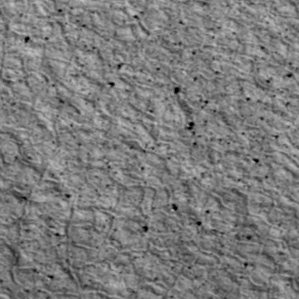
Label: non_frost